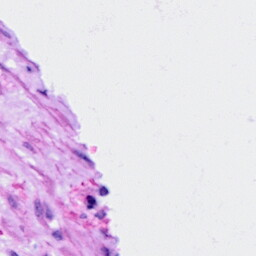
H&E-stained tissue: Ovarian